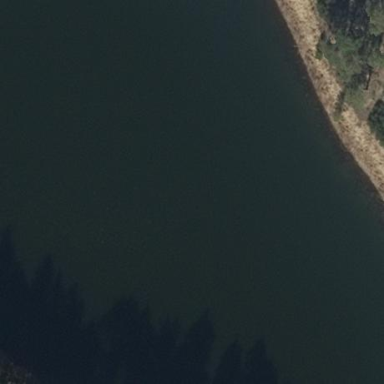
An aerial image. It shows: Serene lake surrounded by nature.